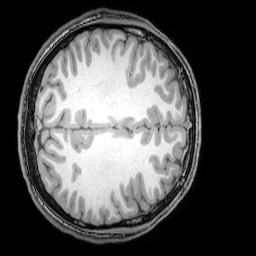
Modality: T1w
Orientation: axial
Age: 21
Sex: male
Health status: healthy
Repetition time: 0.081 s
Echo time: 0.037 s